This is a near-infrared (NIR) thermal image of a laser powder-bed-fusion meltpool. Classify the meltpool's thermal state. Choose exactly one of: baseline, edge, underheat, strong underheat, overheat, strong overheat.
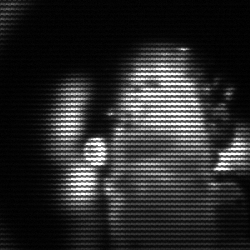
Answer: strong underheat